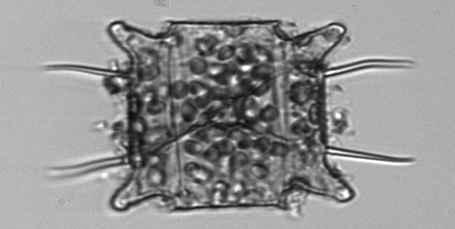
Label: Odontella